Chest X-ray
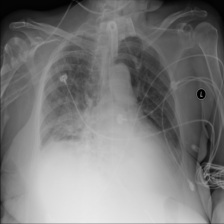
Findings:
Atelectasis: positive
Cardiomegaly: negative
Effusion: negative
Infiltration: positive
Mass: negative
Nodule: negative
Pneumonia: negative
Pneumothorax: negative
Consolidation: negative
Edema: negative
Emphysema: negative
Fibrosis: negative
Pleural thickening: negative
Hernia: negative